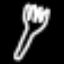
Label: fork